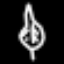
Label: leaf